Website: bh-photo
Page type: address-validator
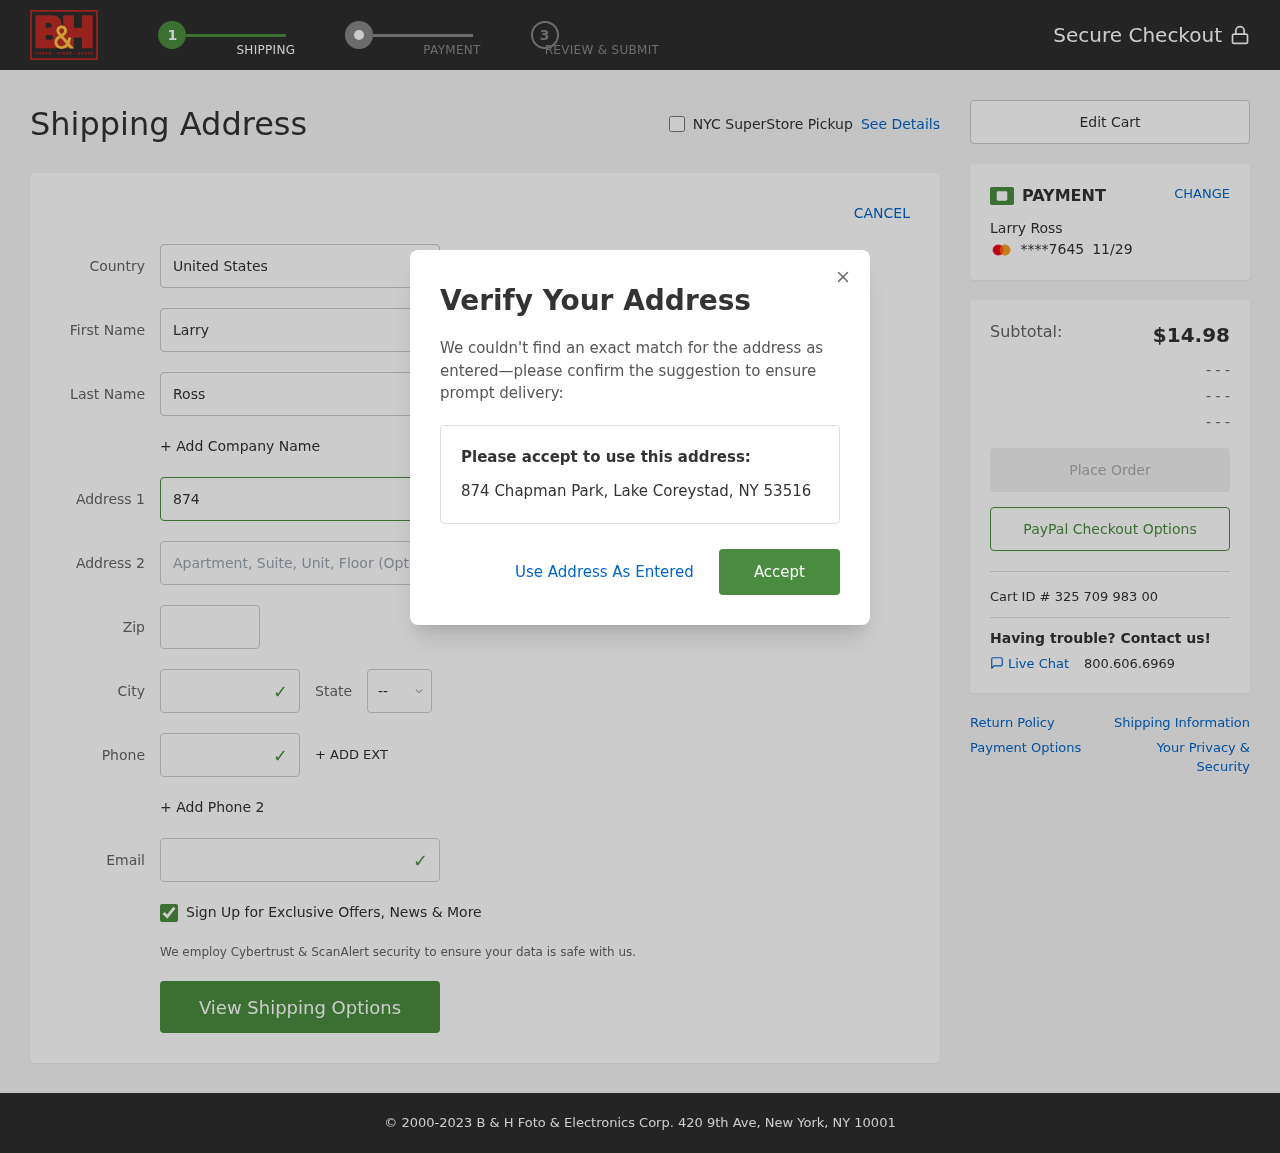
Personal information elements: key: PII_CARD_EXPIRY
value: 11/29
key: PII_CARD_LAST4
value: ****7645
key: PII_CITY
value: Lake Coreystad
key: PII_COUNTRY
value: United States
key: PII_EMAIL
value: lross@yahoo.com
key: PII_FIRSTNAME
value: Larry
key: PII_FULLNAME
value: Larry Ross
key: PII_LASTNAME
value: Ross
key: PII_PHONE
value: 6436722085
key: PII_POSTCODE
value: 53516
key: PII_STATE_ABBR
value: NY
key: PII_STREET
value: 874 Chapman Park
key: PII_STREET2
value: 031 Garcia Brooks
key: PII_CITY_STATE_ZIP
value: Lake Coreystad, NY 53516
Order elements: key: ORDER_SUBTOTAL
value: $14.98
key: ORDER_ID
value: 325 709 983 00